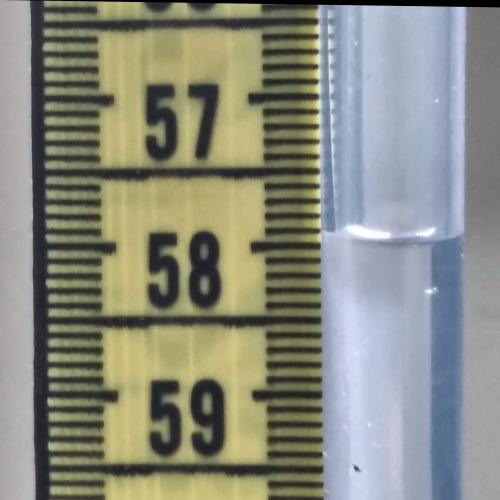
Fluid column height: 57.9 cm